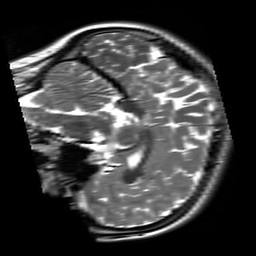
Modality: T2w
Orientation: sagittal
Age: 21
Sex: female
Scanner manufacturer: siemens
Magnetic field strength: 3 T
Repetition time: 8.53 s
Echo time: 0.091 s